Chest X-ray. View position: PA
Patient age: 13
Patient sex: F
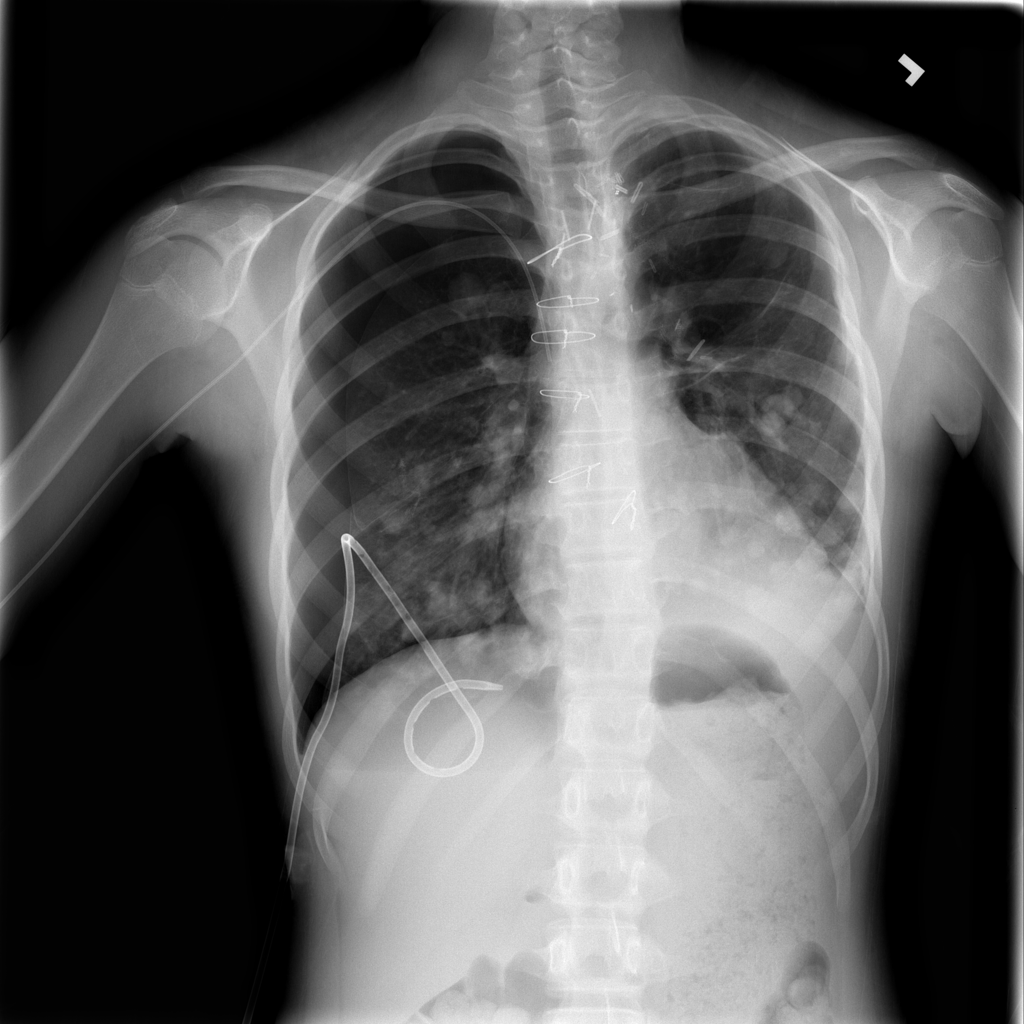
Finding: Pneumothorax